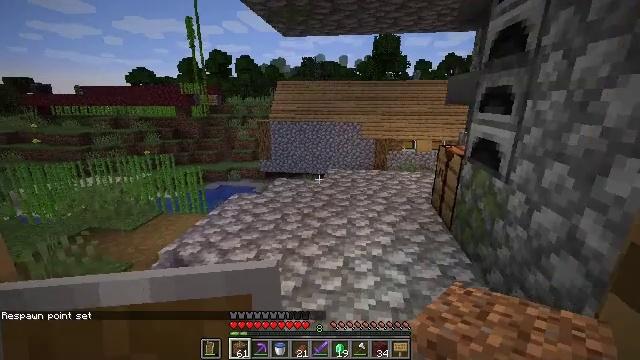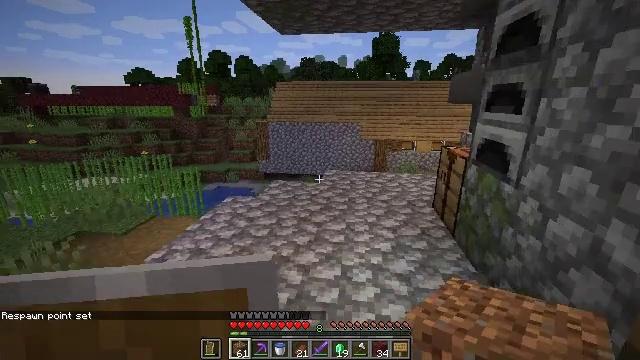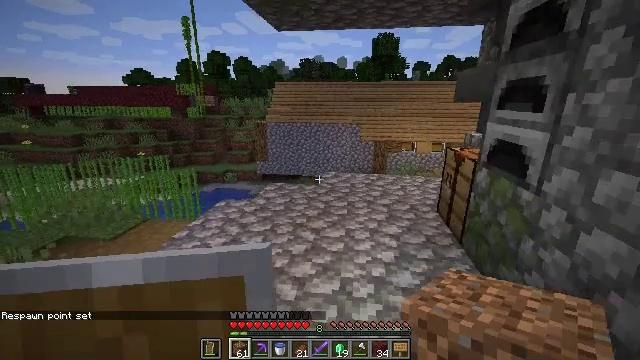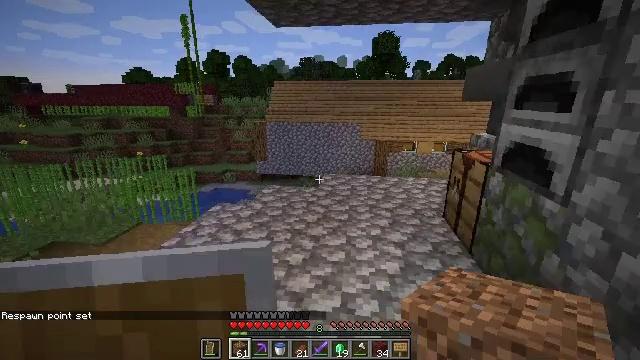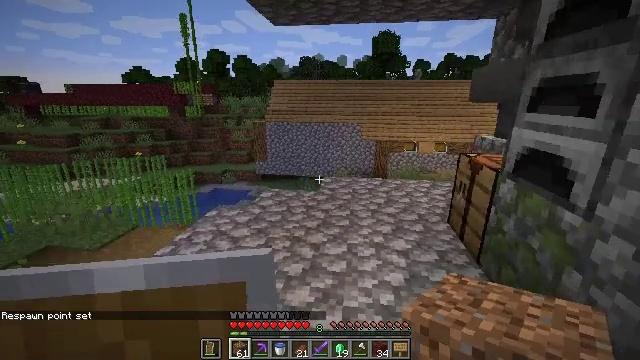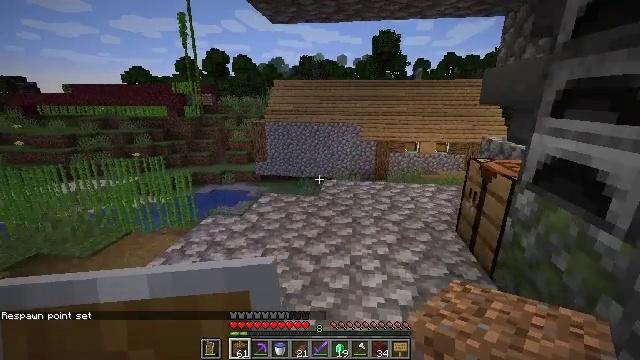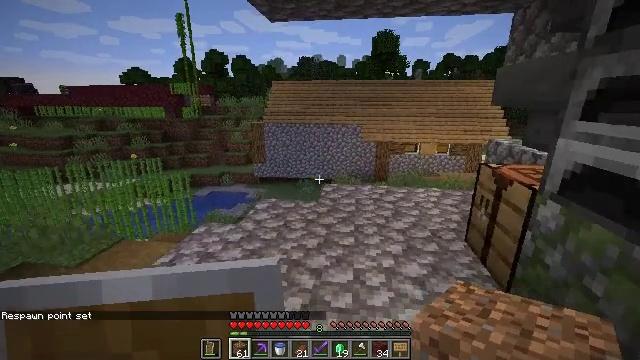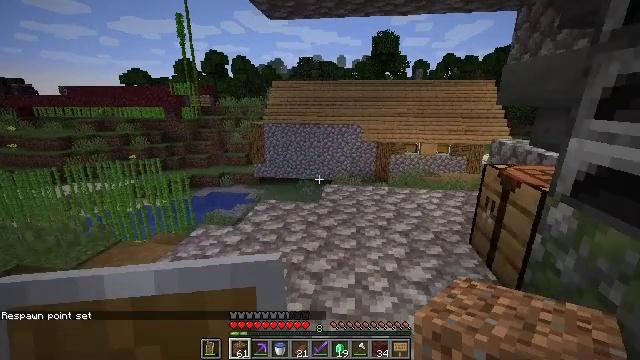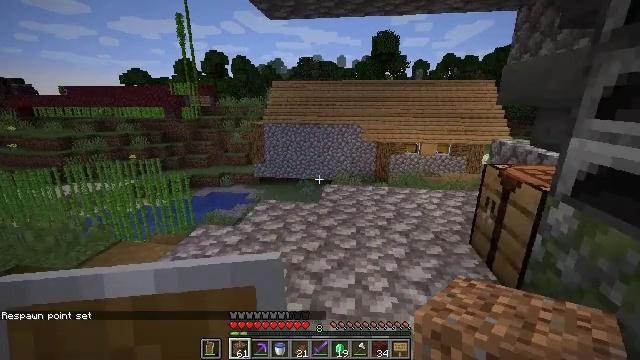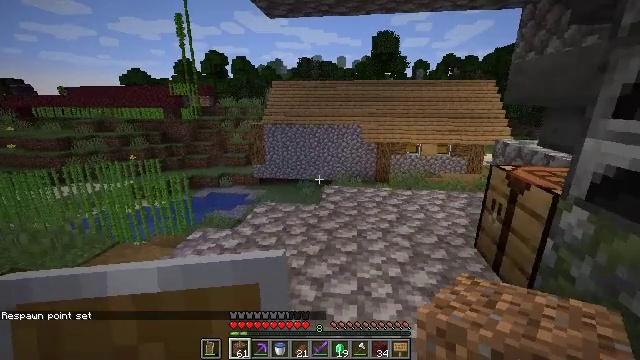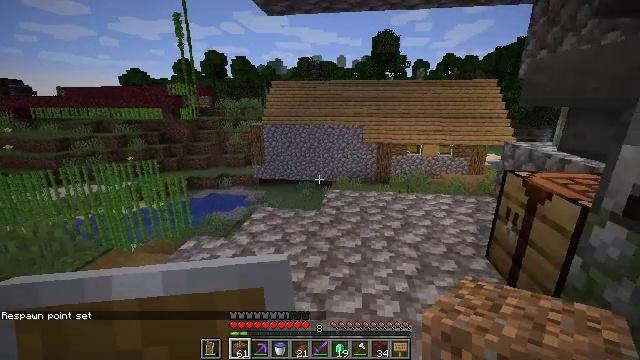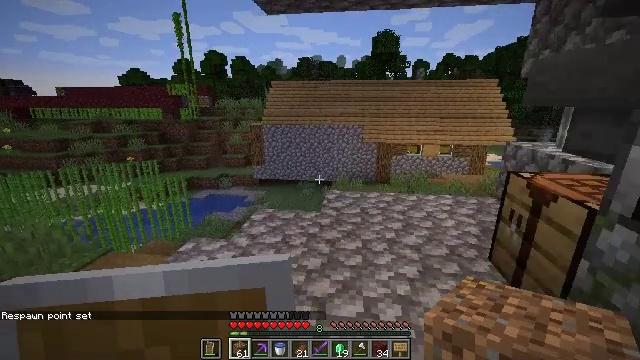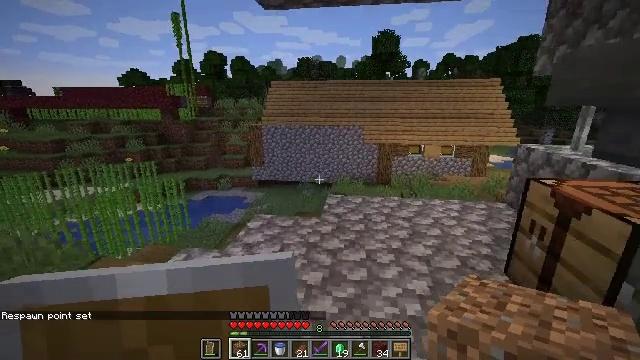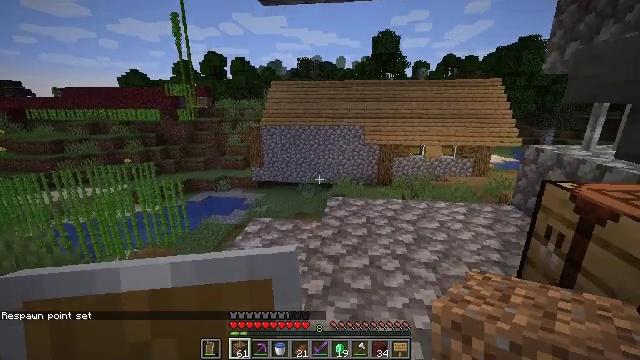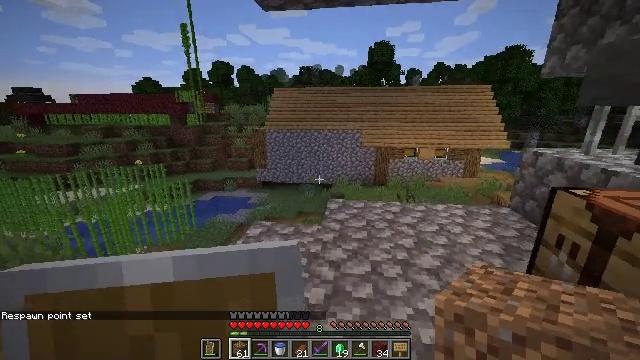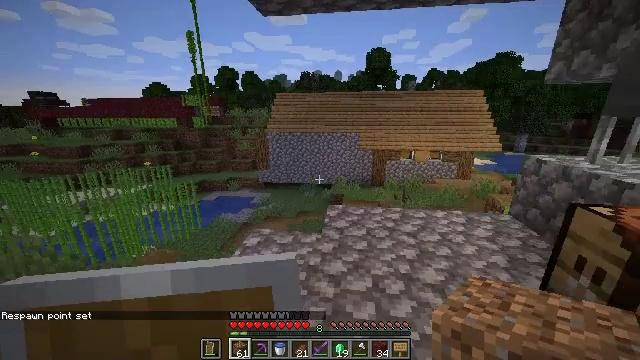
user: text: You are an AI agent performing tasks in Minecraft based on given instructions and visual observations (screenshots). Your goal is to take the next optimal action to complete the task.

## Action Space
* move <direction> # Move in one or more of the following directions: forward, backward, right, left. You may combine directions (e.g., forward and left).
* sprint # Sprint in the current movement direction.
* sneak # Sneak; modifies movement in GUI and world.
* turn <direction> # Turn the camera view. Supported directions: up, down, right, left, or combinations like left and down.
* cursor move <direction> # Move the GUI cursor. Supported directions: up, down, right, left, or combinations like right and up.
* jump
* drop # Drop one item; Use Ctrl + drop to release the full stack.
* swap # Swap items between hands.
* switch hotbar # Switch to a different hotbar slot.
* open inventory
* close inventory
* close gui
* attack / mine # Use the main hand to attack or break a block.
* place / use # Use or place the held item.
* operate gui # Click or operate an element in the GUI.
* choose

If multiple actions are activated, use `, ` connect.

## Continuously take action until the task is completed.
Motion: motion action
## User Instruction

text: Collect some bamboo.
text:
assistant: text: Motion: move forward
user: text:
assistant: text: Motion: move forward
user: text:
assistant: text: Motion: move forward
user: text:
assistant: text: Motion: move forward
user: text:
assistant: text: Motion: move forward
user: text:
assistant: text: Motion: no_op
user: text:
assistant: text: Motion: no_op
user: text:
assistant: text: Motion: no_op
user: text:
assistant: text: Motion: move forward
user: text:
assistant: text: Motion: move forward
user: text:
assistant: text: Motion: move forward
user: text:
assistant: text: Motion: no_op
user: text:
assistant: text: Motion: move forward
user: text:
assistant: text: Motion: move forward
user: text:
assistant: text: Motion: move forward
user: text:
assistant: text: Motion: move forward
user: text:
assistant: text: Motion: move forward
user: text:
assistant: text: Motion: move forward, turn left
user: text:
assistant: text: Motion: move forward, turn left and down
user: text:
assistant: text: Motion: move forward, turn left and down
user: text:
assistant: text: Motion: move forward, turn left and down
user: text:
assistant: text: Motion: move forward, turn left and down
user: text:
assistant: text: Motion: move forward, turn left and down
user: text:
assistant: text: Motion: move forward, turn left and down
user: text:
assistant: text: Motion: move forward
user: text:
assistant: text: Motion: move forward
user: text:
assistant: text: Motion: move forward
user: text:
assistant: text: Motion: move forward
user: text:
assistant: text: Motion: move forward, turn left
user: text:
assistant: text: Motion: move forward, turn left